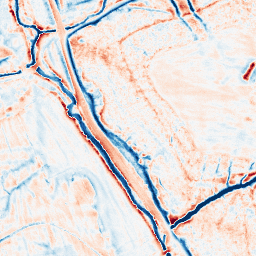
Category: edge_preserving
Decomposition family: guided
Decomposition parameters: radius: 4
eps: 0.001
Upsampling method: quartic
Upsampling parameters: scale: 4
Upsampling scale: 4